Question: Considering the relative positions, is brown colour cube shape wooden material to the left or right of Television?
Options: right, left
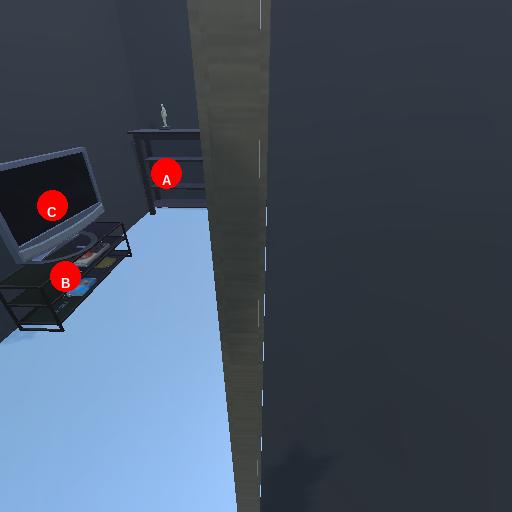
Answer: right